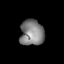
Tissue: lung
Cell type: T cells
Senescence score: 0.577
Nuclear area (px): 605
Mean DAPI intensity: 128.157